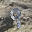
Label: 9